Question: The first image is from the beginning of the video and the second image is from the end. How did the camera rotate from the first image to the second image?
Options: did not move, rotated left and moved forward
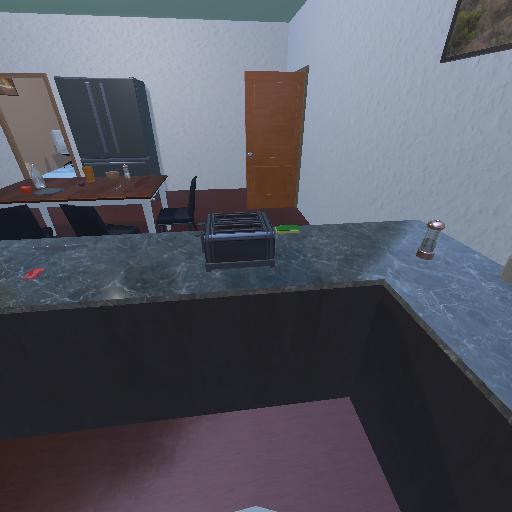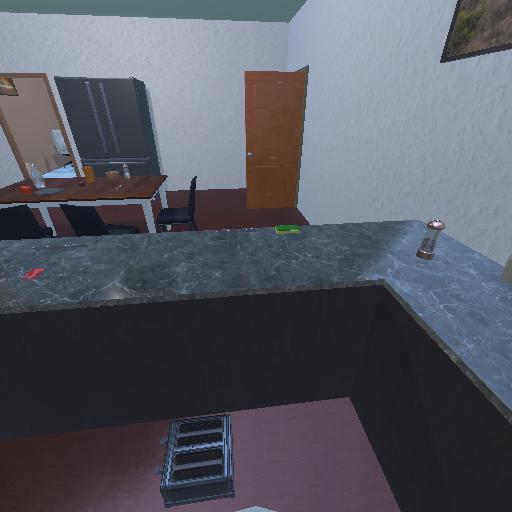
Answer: did not move